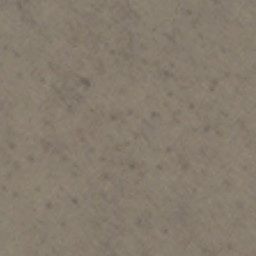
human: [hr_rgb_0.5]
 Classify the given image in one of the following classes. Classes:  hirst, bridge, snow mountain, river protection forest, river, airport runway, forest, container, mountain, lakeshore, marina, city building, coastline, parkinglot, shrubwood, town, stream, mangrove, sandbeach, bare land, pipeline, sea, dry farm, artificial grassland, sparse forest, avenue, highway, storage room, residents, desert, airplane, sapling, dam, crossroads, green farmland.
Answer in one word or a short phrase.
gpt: bare land